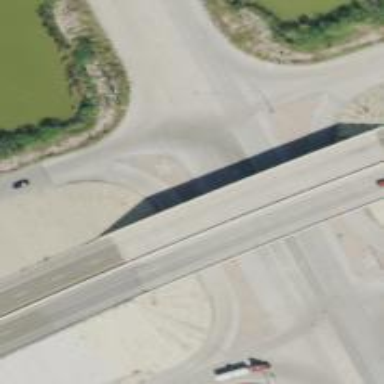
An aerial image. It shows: Motorway link with turnaround junction.